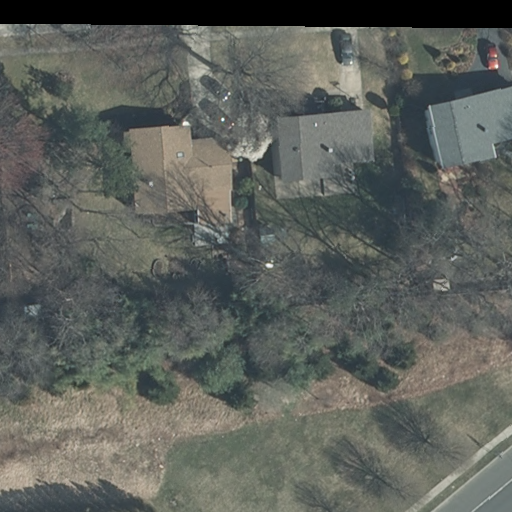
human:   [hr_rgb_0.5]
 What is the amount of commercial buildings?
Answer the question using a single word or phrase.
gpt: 0

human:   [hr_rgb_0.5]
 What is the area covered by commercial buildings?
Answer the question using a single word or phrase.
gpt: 0m2

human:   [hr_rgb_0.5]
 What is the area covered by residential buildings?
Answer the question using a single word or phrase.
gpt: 762m2

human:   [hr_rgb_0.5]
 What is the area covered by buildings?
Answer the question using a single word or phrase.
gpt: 762m2

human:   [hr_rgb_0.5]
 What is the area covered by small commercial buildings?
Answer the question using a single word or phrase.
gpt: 0m2

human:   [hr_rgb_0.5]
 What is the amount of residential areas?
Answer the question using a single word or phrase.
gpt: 1

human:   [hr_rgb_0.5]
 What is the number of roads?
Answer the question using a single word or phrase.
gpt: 2

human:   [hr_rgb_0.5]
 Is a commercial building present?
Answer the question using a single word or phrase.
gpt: no

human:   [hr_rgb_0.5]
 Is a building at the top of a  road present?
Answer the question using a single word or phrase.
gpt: yes

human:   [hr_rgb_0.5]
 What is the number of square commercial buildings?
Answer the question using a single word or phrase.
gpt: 0

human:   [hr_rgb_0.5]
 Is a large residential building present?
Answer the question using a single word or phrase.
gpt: no

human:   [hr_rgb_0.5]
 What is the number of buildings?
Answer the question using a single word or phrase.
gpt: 3

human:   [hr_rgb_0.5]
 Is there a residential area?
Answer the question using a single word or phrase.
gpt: yes

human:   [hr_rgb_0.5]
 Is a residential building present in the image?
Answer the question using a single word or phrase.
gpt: yes

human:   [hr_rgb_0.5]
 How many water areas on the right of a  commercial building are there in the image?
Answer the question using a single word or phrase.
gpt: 0

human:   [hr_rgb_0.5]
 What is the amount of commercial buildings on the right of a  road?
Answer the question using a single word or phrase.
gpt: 0

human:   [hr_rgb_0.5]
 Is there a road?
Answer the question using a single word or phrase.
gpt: yes

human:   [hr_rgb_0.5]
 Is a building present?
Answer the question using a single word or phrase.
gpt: yes

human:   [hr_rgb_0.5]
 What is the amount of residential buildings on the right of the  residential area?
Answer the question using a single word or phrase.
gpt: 0

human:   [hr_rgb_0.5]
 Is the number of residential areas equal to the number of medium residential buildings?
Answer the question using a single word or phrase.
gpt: no

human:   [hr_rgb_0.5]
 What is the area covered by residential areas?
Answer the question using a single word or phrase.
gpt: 0m2

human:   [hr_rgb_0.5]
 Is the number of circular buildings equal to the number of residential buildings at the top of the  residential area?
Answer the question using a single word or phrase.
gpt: yes

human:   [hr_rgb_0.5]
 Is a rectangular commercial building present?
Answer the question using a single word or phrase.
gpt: no

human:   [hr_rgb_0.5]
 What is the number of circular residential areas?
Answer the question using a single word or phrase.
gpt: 0

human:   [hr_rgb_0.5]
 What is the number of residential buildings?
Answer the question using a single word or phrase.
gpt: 3

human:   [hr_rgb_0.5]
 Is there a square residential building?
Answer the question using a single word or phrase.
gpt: no

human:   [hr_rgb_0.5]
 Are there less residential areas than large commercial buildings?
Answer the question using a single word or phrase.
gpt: no

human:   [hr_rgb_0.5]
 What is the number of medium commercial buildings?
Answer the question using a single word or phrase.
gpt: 0

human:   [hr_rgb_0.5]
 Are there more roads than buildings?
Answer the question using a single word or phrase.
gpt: no

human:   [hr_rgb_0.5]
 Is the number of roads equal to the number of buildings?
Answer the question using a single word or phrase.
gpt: no

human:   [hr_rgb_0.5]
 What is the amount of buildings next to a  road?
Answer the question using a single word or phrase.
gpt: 3

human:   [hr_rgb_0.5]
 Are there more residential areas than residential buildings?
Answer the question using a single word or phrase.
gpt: no

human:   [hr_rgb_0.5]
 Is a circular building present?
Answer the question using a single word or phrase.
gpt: no

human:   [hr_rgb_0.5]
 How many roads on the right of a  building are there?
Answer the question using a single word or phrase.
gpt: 0

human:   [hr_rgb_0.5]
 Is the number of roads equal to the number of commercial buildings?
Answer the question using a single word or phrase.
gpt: no

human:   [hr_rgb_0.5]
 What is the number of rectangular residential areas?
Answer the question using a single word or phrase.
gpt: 1

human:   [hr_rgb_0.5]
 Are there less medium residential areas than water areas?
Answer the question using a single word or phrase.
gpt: no

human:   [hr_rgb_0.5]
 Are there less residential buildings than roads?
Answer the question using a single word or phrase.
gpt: no

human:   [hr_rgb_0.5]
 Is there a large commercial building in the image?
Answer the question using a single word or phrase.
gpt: no

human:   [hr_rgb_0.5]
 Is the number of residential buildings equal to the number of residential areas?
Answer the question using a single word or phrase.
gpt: no

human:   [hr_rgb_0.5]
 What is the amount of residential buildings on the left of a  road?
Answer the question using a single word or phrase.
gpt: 0

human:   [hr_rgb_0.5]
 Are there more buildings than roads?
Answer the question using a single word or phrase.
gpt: yes

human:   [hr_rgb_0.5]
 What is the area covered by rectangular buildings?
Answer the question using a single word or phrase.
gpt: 208m2

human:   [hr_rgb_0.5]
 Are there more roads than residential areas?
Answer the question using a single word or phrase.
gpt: yes

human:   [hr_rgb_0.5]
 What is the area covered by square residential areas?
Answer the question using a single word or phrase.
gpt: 0m2

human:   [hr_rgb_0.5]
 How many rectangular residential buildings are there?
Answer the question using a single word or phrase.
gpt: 1

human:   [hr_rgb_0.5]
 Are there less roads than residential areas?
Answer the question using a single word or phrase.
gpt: no

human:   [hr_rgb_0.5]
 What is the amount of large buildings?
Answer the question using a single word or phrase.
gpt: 0

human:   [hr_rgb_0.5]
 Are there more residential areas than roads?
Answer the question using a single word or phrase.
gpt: no

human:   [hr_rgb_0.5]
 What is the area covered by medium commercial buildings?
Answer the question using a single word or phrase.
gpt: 0m2

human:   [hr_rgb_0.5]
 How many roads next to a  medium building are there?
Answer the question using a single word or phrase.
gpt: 2

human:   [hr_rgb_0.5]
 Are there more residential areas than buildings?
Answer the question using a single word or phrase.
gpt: no

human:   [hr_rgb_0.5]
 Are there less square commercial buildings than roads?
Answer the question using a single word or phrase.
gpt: yes

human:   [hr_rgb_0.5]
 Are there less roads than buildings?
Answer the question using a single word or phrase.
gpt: yes

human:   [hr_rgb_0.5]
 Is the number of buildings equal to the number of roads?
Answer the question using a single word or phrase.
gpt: no

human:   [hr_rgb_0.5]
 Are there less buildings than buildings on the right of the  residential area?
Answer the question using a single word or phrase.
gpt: no

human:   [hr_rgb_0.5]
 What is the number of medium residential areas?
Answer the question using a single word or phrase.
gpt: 0

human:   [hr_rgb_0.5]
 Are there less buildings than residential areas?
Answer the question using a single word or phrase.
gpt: no

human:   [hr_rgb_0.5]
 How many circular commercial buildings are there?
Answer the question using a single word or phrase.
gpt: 0

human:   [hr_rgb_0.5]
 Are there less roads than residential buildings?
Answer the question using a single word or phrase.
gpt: yes

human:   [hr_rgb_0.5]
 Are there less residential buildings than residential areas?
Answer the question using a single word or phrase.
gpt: no

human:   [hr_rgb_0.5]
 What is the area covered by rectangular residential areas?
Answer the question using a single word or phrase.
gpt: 0m2

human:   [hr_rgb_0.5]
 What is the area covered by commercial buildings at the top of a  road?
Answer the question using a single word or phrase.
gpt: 0m2

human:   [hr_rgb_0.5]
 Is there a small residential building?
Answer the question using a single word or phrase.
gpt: no